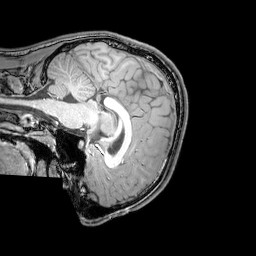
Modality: T1w
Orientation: sagittal
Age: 20
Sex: male
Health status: healthy
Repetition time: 0.081 s
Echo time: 0.037 s